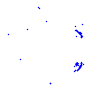
Particle: pion